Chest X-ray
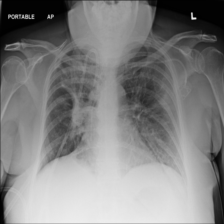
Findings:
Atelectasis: positive
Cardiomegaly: negative
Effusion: negative
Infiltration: negative
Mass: negative
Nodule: positive
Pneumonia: negative
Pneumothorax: negative
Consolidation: negative
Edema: negative
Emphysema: negative
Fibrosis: negative
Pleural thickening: negative
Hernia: negative